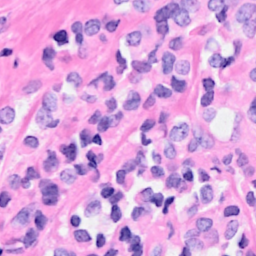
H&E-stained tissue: Breast